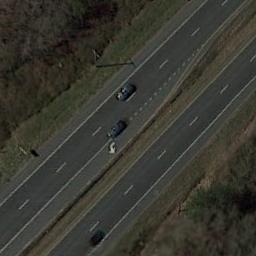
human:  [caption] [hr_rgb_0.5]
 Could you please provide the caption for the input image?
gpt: The freeway goes through the forest with some cars .

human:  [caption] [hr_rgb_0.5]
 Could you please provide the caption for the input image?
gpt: A straight freeway goes through the forest with many sage green trees .

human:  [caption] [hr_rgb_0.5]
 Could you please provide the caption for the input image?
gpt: The freeway is surrounded by a large forest with three cars on the freeway .

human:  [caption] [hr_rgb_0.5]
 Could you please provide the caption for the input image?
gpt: The highways are particularly slender .

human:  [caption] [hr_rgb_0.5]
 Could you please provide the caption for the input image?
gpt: There are green lawns and trees beside the freeway with three cars .